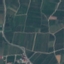
Label: PermanentCrop